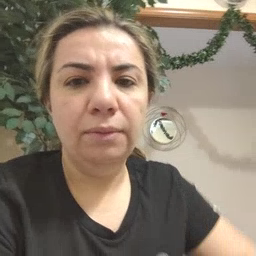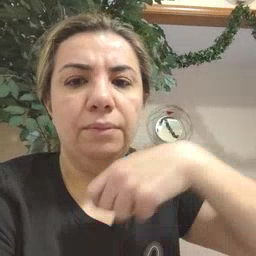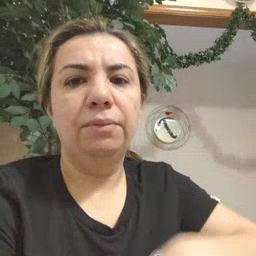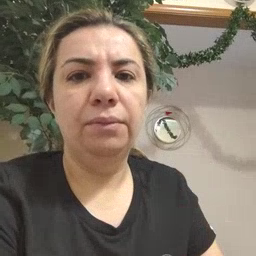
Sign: zipper